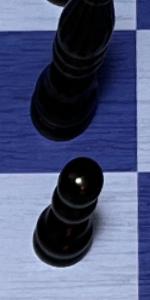
Label: Pawn_Black